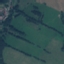
Land use / land cover class: Pasture